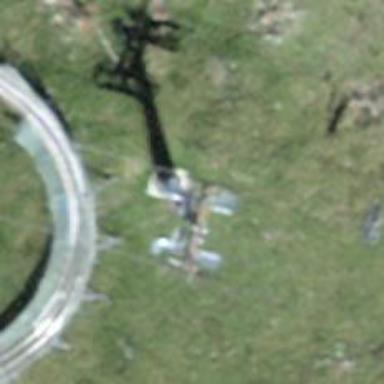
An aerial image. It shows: Pylon used for aerialway.